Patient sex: M
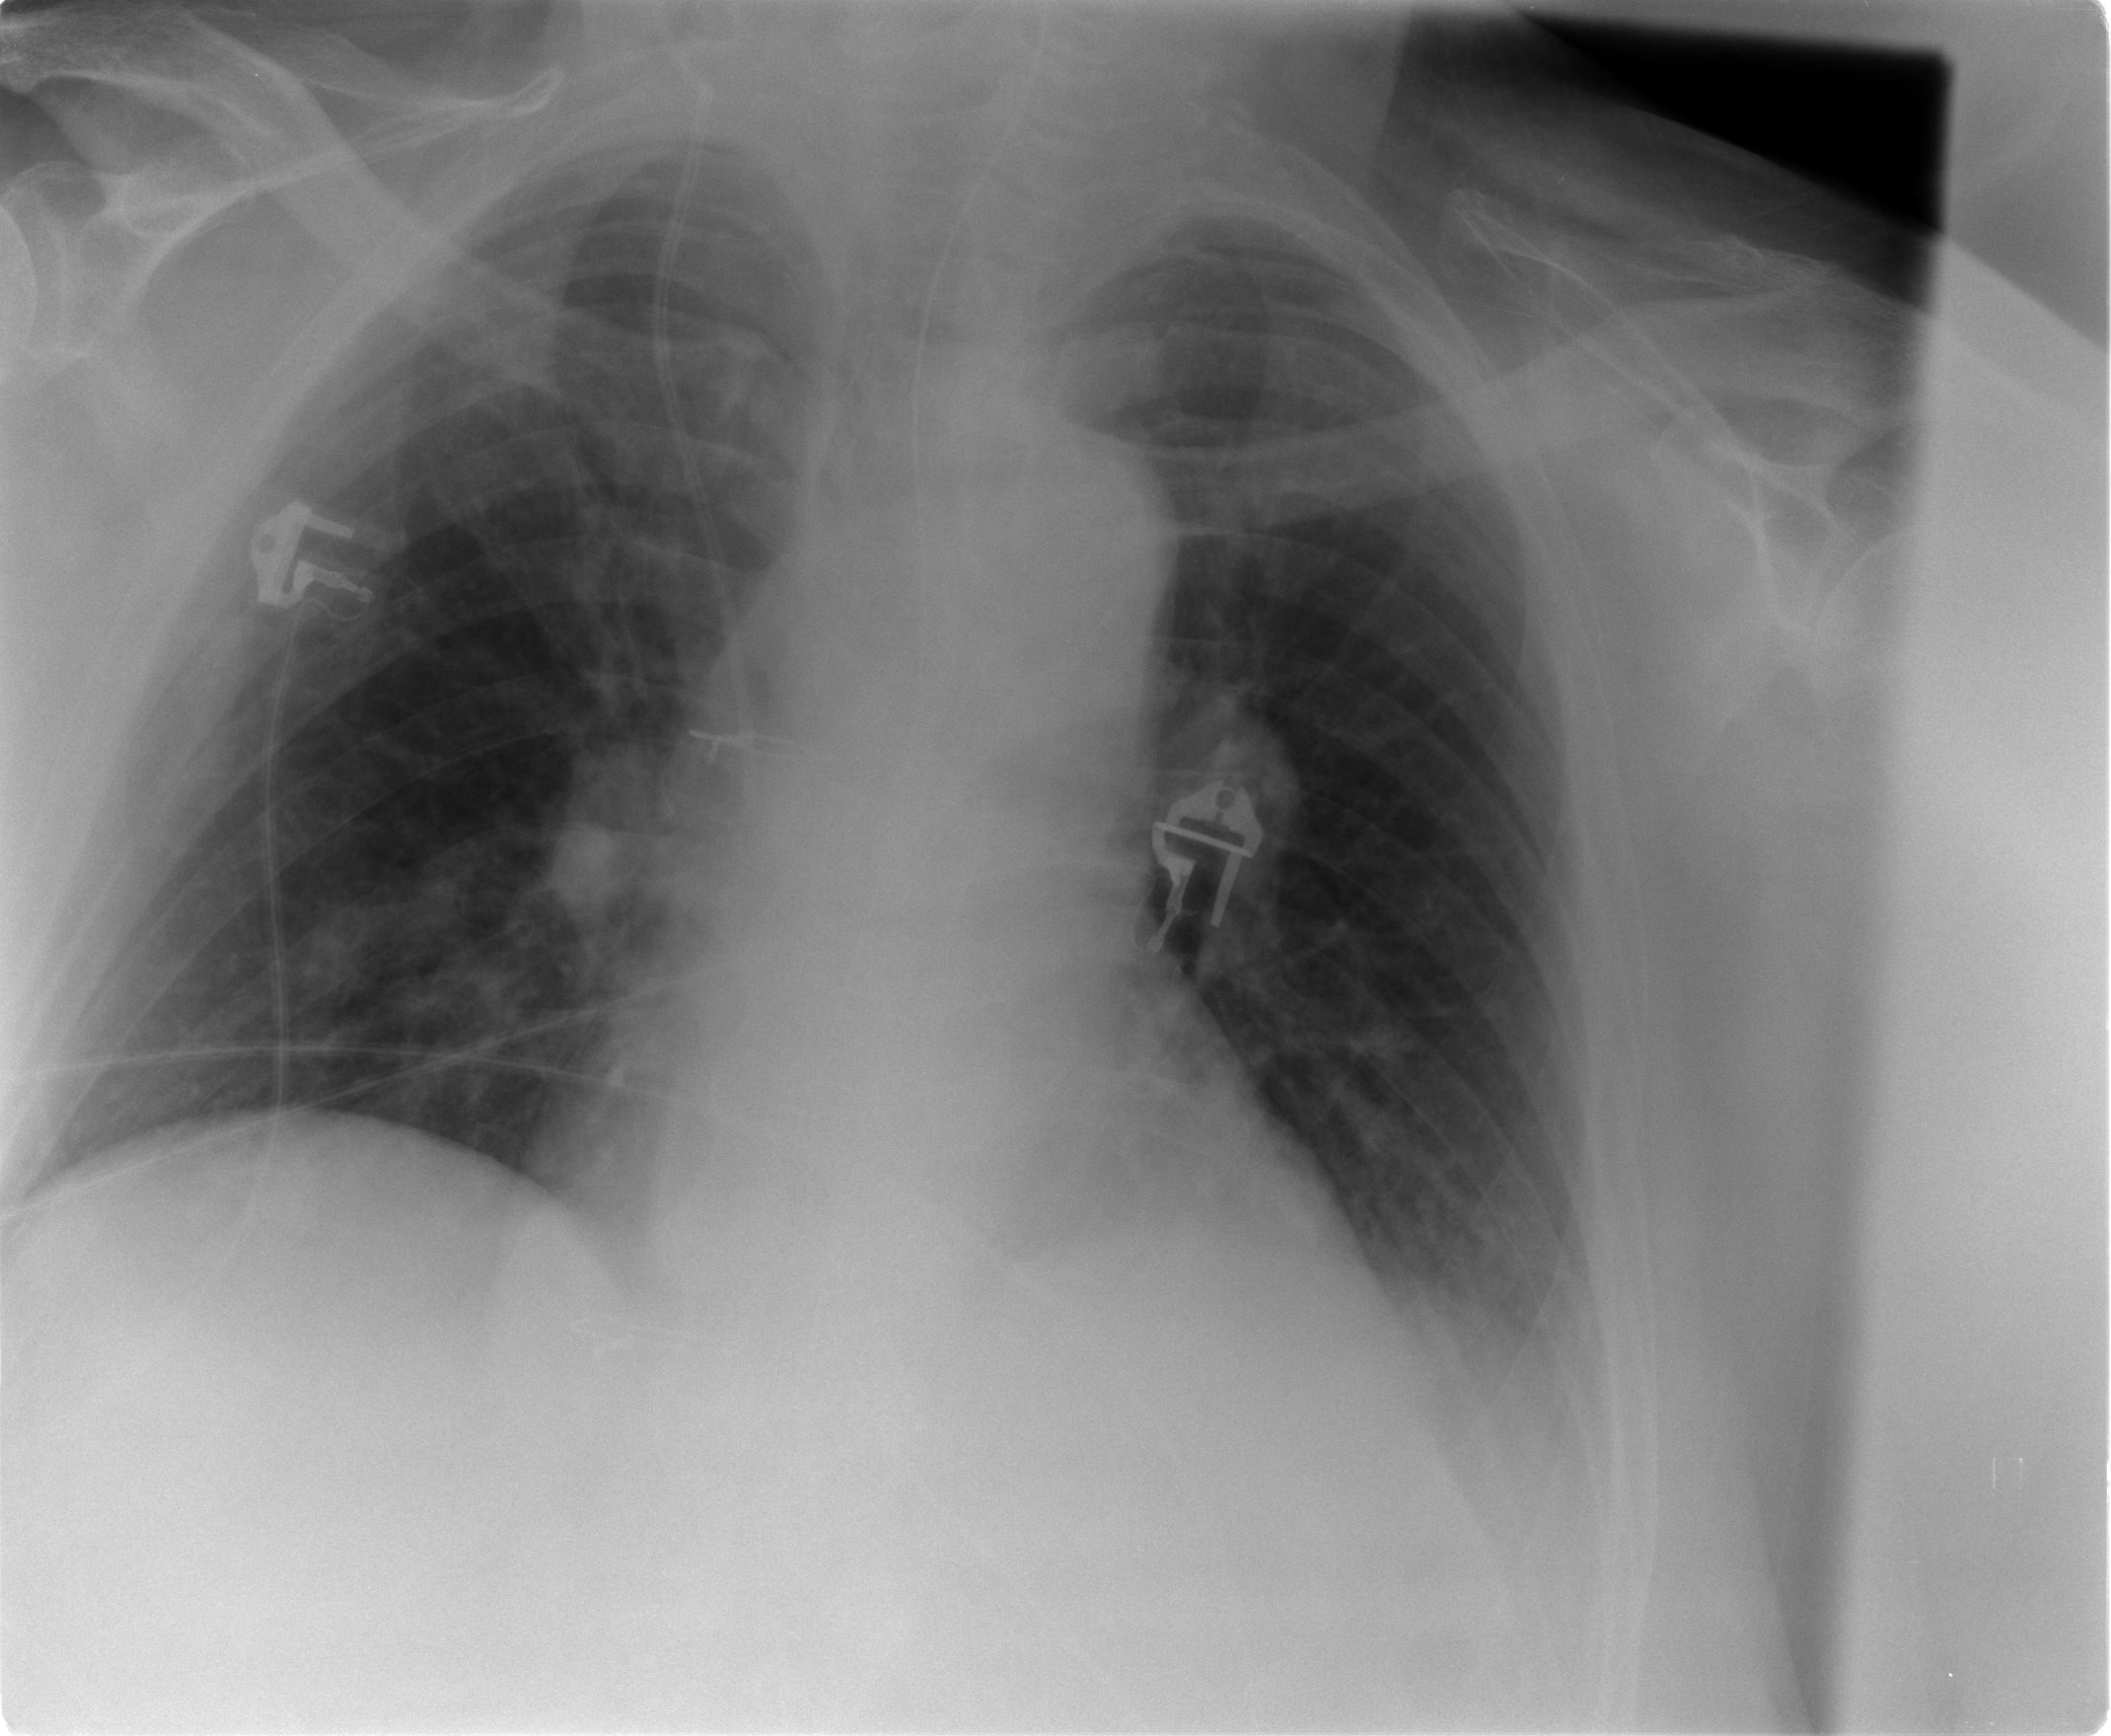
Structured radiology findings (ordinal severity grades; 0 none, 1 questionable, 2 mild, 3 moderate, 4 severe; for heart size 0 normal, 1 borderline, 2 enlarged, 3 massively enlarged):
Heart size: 0
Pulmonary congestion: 1
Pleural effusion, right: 0
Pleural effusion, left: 2
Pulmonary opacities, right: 0
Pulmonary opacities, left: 0
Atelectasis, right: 0
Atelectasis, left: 1